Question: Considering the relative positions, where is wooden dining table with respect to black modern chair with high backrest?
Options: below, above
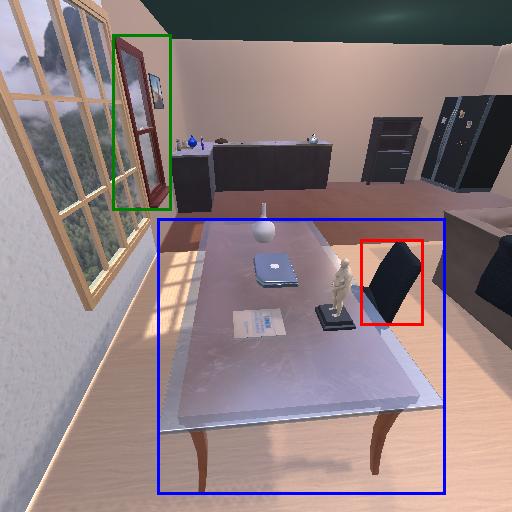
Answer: below